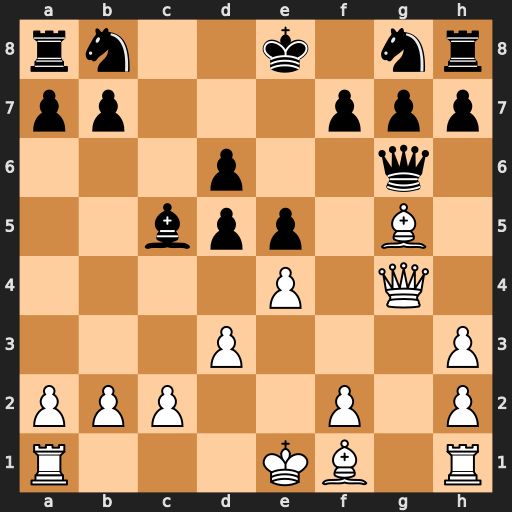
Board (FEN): rn2k1nr/pp3ppp/3p2q1/2bpp1B1/4P1Q1/3P3P/PPP2P1P/R3KB1R
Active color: w
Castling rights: KQkq
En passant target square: -
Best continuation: Qc8#